Interaction volume radius: 10 \u00c5
Interaction volume height: 20 \u00c5
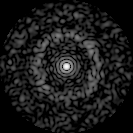
Disorder parameter: 0.7998